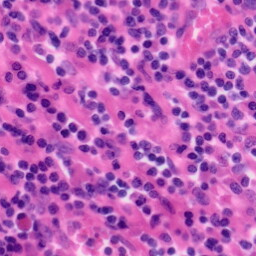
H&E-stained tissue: Tonsil